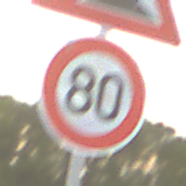
Verkehrszeichen: Geschwindigkeit80
Zusatzzeichen oben: Gefaelle10
Umgebung: Outdoor, RoadRail
Tageszeit: SunriseSunset
Wetter: PartlyCloudy
Licht: Natural
Jahreszeit: NotSpecified
Kontrast: LowContrast